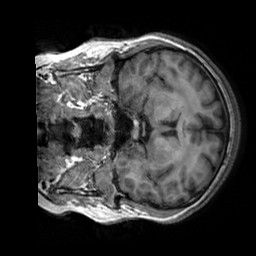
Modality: T1w
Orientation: coronal
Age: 30
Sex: female
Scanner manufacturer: siemens
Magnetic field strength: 3 T
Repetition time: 2.3 s
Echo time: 0.00303 s